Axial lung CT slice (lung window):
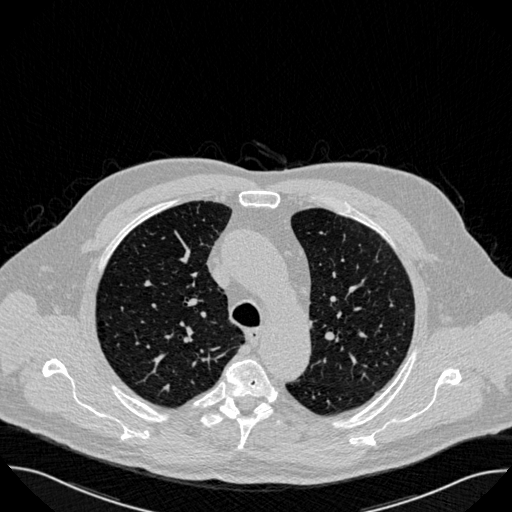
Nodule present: no